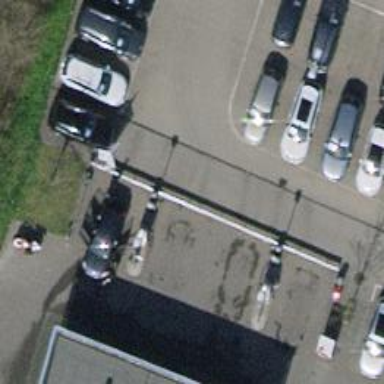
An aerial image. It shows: Asphalt road designated for service vehicles.